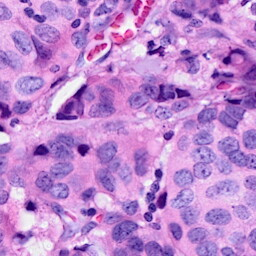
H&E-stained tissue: Breast